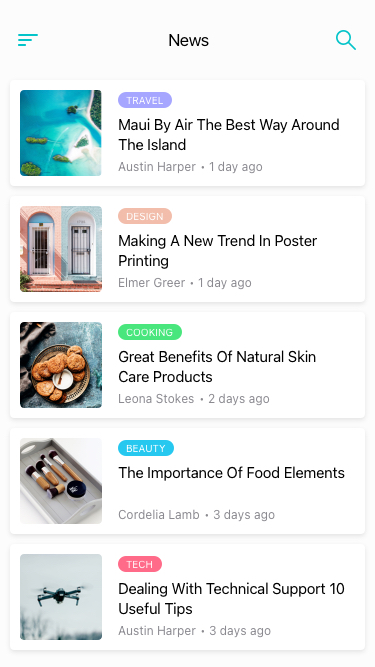
Text in this UI design:
Maui By Air The Best Way Around The Island
Travel
Austin Harper
• 1 day ago
Making A New Trend In Poster Printing
Design
Elmer Greer
• 1 day ago
Great Benefits Of Natural Skin Care Products
Cooking
Leona Stokes
• 2 days ago
The Importance Of Food Elements
Cordelia Lamb
• 3 days ago
Beauty
Dealing With Technical Support 10 Useful Tips
Tech
Austin Harper
• 3 days ago
News